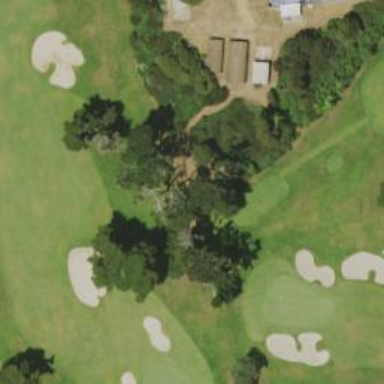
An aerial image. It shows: Grass area designated as golf tee.